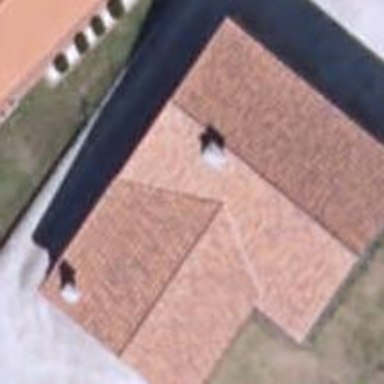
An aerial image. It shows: Simple and straightforward house.